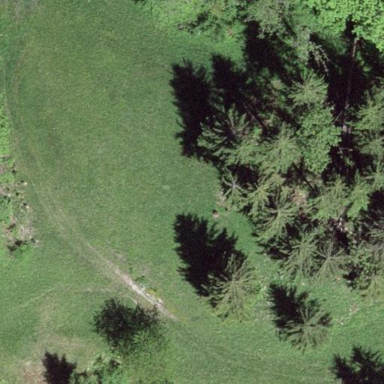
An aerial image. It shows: Beautiful meadow.